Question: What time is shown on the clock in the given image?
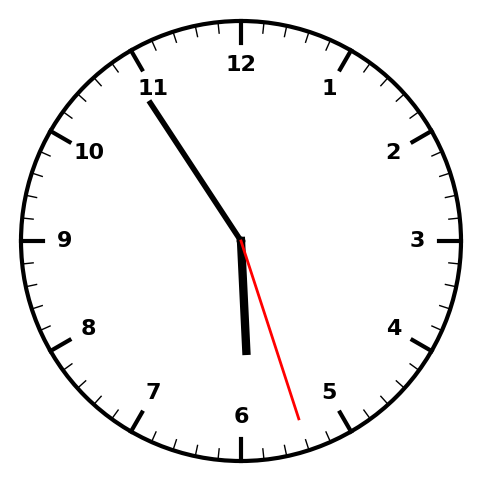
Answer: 05:54:27